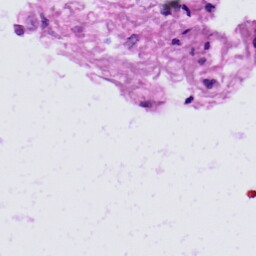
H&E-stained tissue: Skin